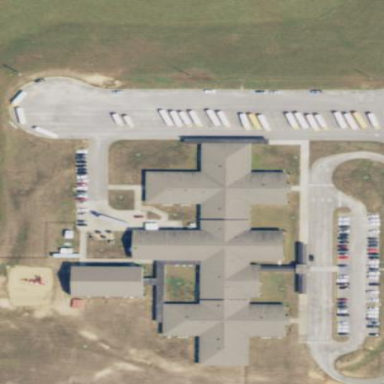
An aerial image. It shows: School.